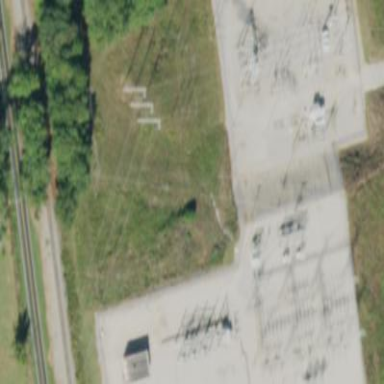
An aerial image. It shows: Fence surrounds transmission level power substation.